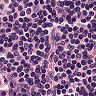
Metastatic tissue present: no